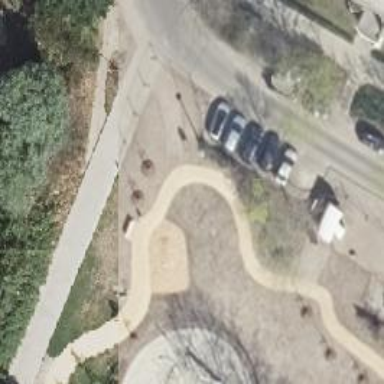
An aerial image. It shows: Playground featuring climbing frame.